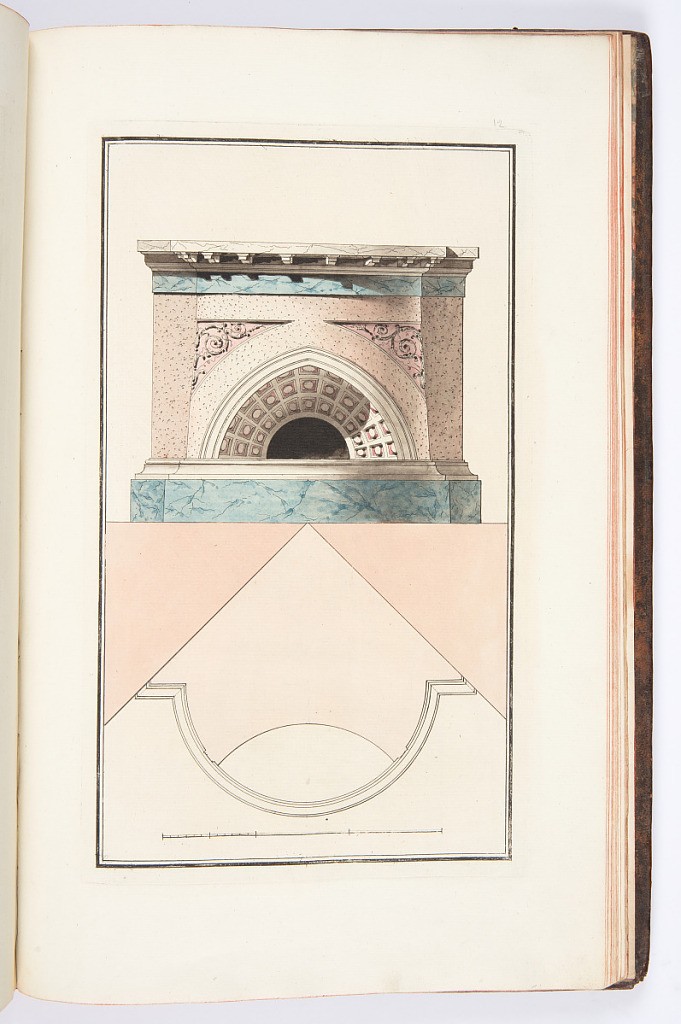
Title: Poele pour être placé dans un angle ou dans une niche, avec voussure ornée de caissons
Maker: Louis-Gustave Taraval, French, 1738 – 1794
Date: ca. 1791
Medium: Etching and hand colored watercolor on paper
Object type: Print
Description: Design for a stove heater decorated with neoclassical motifs, in the form of a corner pedestal decorated with a coffered arch, and corner scrolling acanthus leaf (rinceaux) motifs, and the top of the pedestal supported by corbels. A plan view and scale below. The plate is hand colored with watercolor.